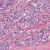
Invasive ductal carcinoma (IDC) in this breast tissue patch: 1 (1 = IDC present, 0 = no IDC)